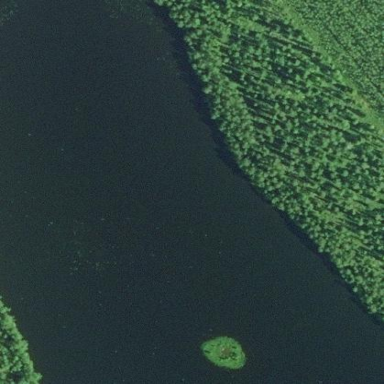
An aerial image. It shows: Serene lake surrounded by nature.